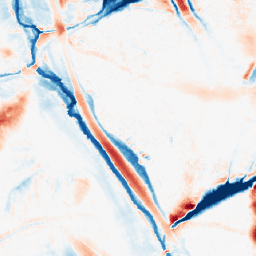
Category: morphological
Decomposition family: morphological_ellipse
Decomposition parameters: operation: average
width: 30
height: 50
Upsampling method: area
Upsampling parameters: scale: 2
Upsampling scale: 2